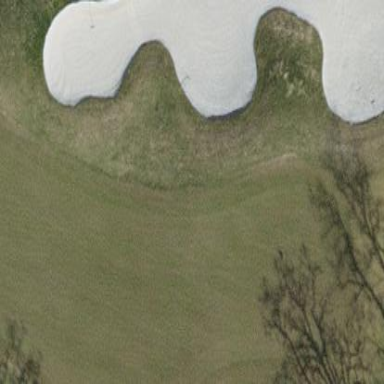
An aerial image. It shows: Picturesque green golfing area with grass land use.